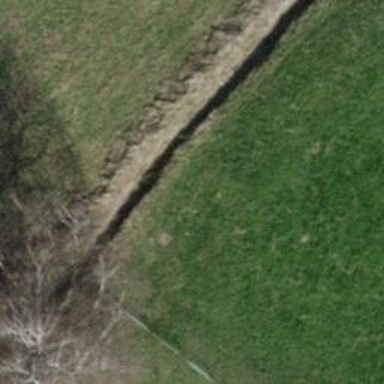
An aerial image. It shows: Ditch serving as waterway.